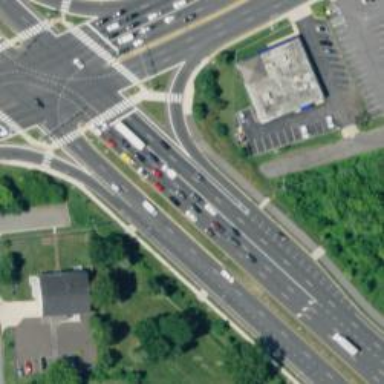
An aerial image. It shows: This image shows trunk highway that functions as expressway.